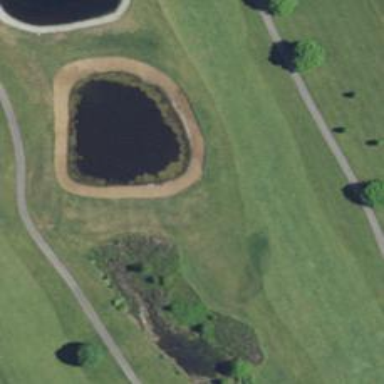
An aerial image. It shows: Golf fairway surrounded by grass.